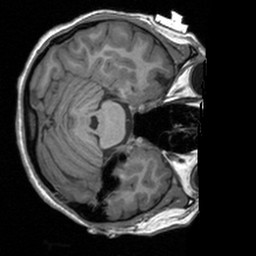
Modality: T1w
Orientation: axial
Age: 23
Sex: female
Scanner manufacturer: siemens
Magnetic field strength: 3 T
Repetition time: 1.9 s
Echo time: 0.00226 s